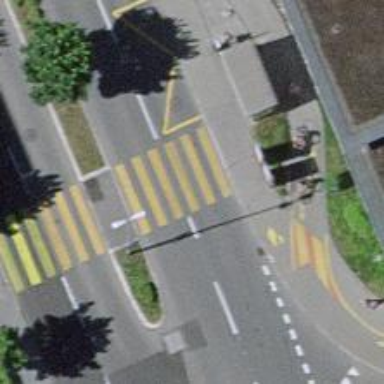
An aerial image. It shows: Kerb serving as barrier.